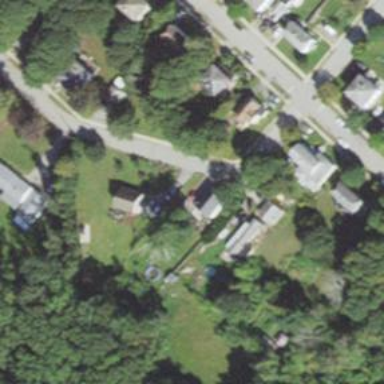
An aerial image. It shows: Residential driveway used as service road.